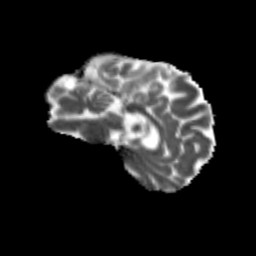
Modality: MD
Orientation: sagittal
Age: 67
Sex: female
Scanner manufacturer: siemens
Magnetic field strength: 3 T
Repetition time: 4.71 s
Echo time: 0.0906 s